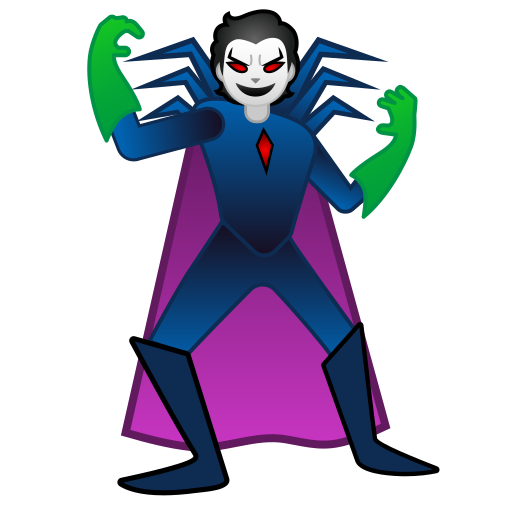
Emoji: 🦹